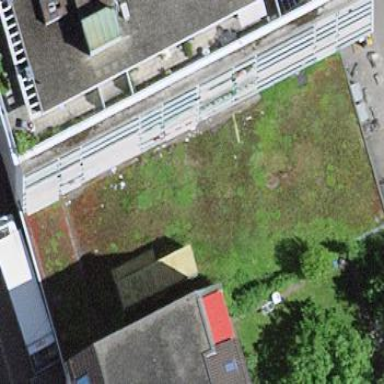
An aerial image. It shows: Flat roof retail building.